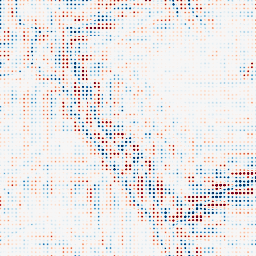
Category: wavelet
Decomposition family: wavelet_reverse_biorthogonal
Decomposition parameters: wavelet: rbio3.5
level: 4
Upsampling method: sinc_blackman
Upsampling parameters: scale: 8
kernel_size: 4
Upsampling scale: 8